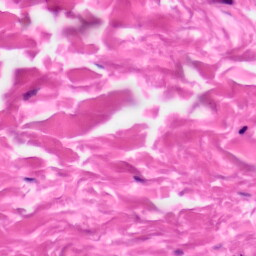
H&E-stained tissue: Skin